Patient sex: M
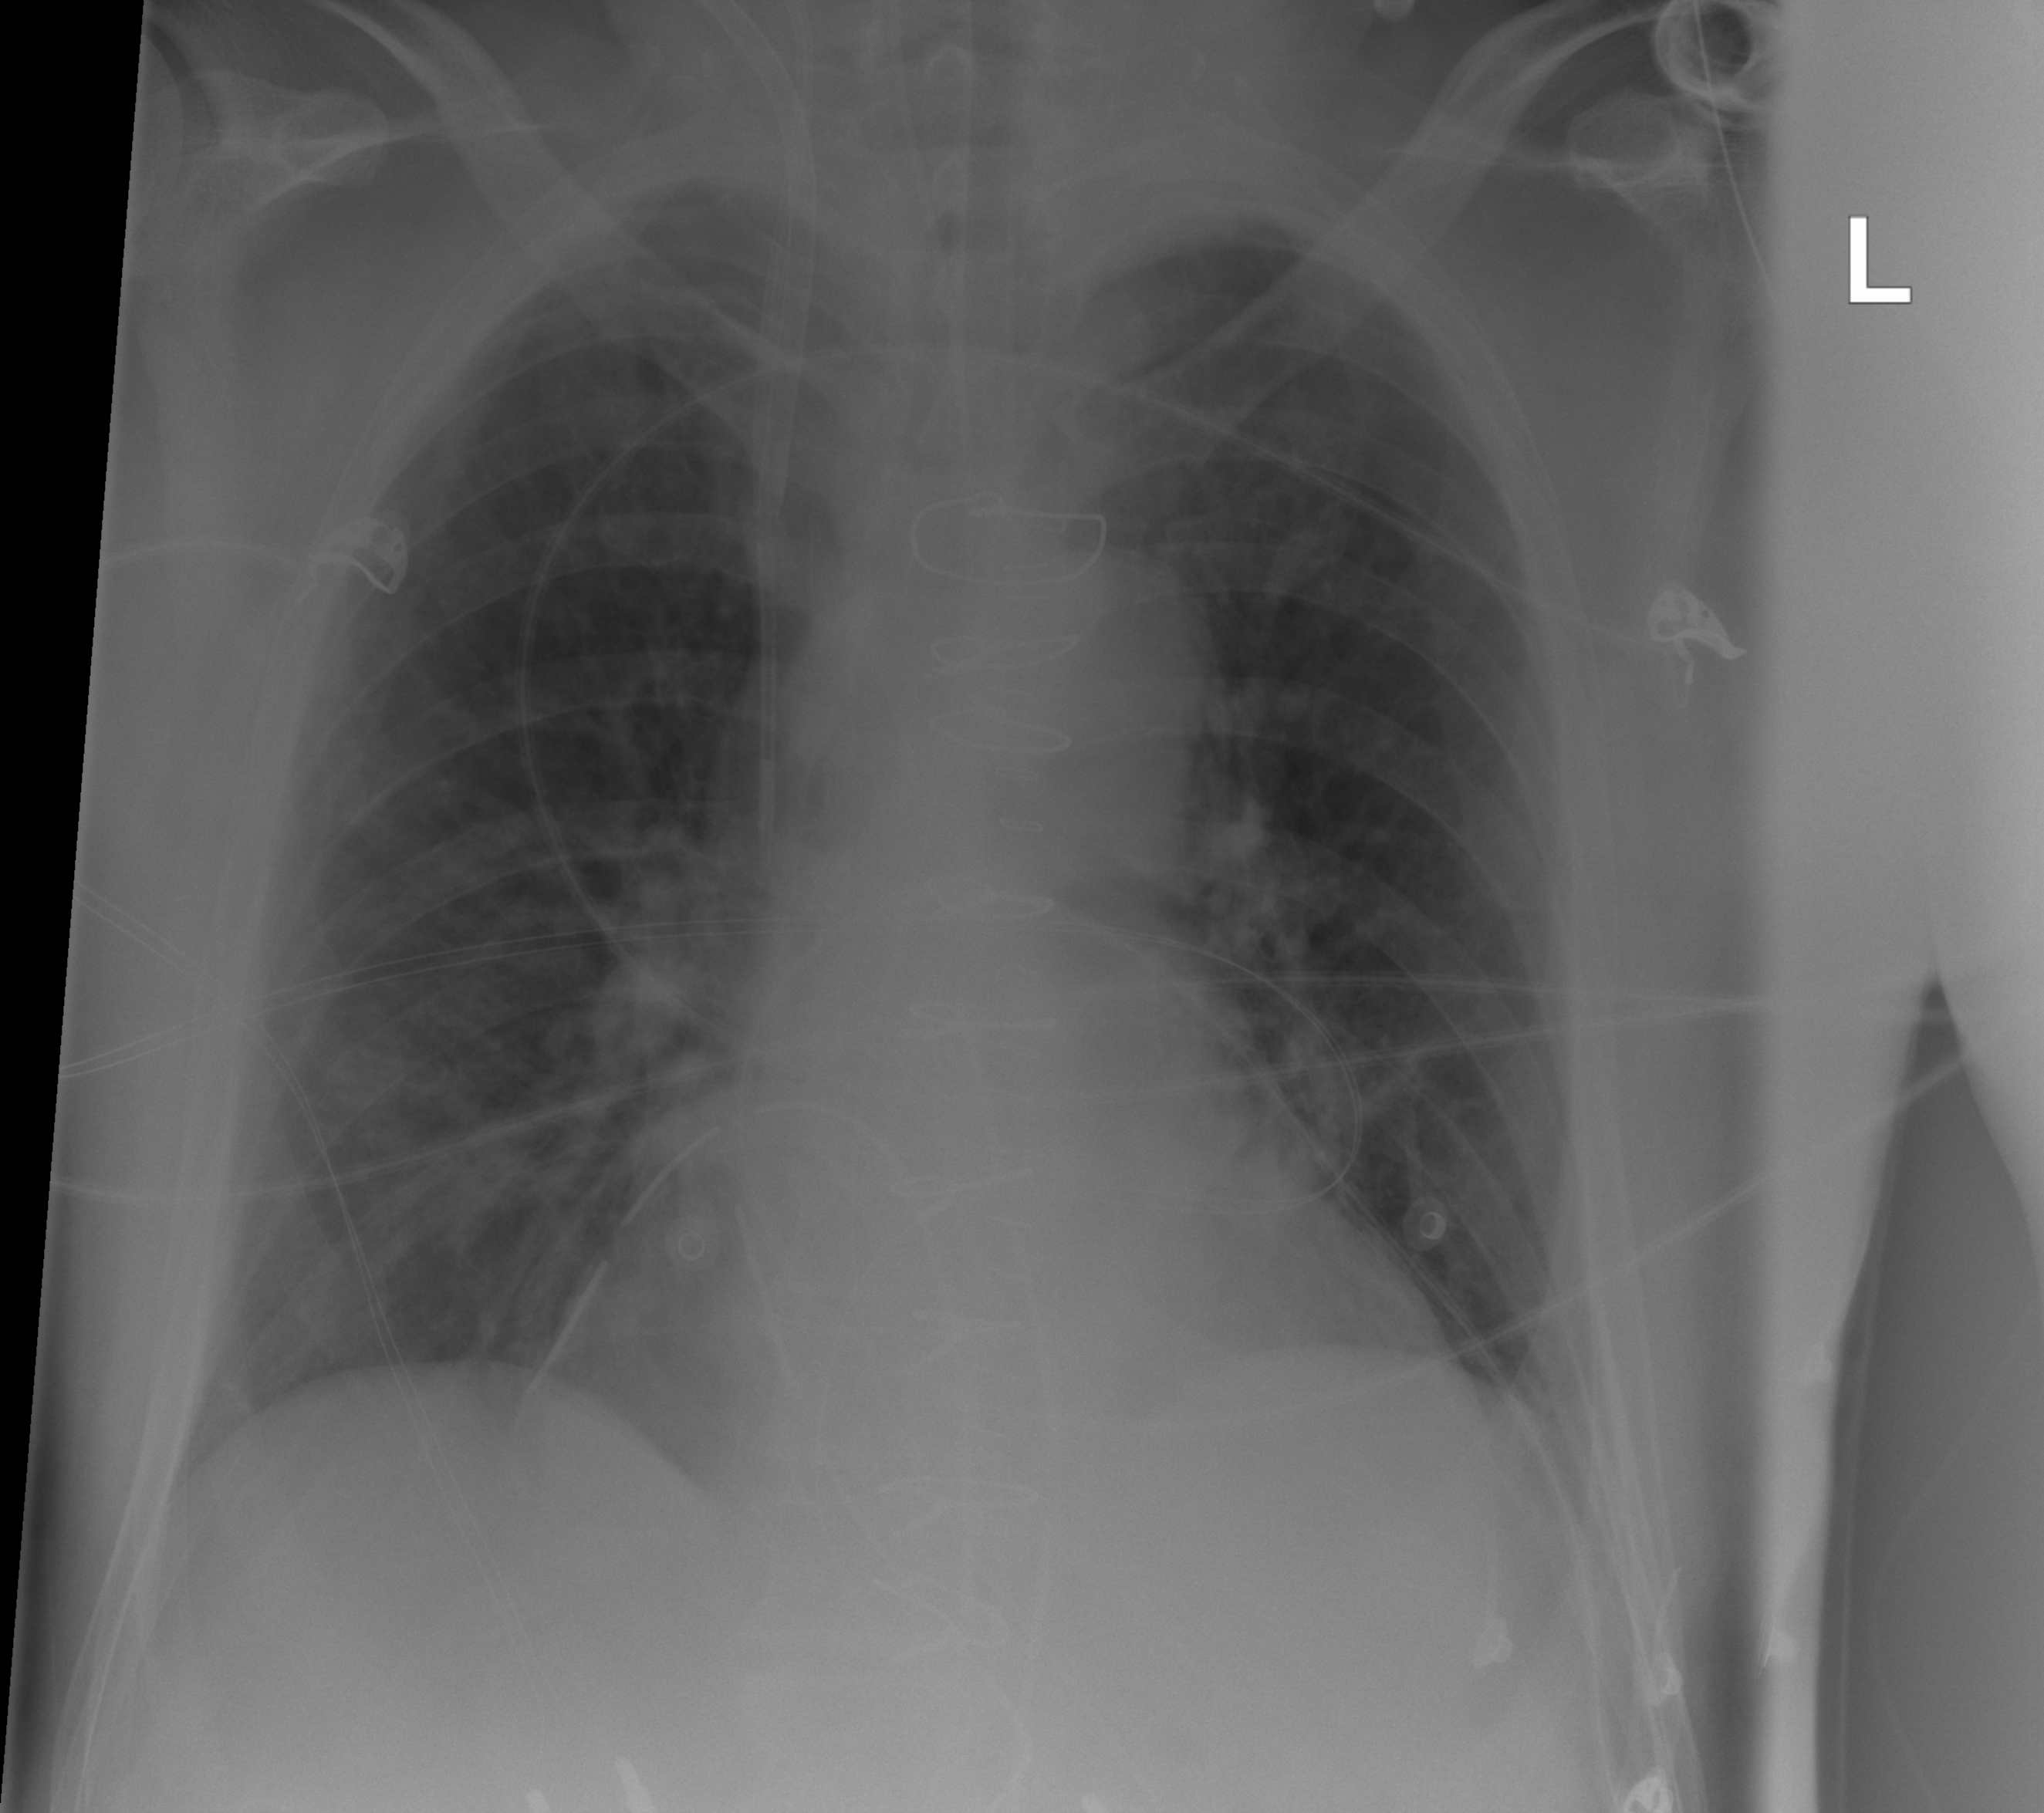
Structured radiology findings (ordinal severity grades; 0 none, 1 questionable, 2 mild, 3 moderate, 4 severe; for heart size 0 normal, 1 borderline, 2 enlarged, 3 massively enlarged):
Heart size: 1
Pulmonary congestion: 2
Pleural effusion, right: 0
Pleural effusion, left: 0
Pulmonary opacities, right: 0
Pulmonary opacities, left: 0
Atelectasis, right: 2
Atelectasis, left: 0